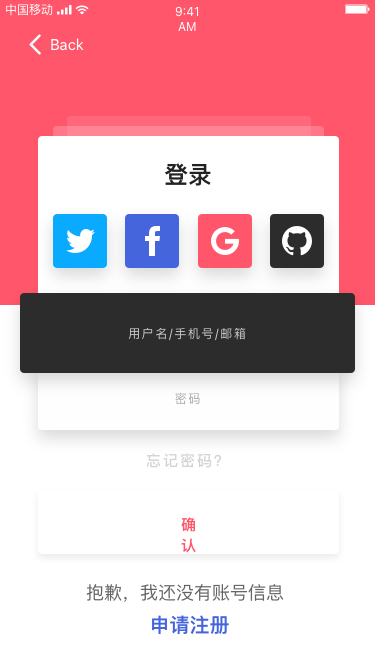
Text in this UI design:
用户名/手机号/邮箱
密码
忘记密码？
确 认
抱歉，我还没有账号信息
申请注册
登录
Back